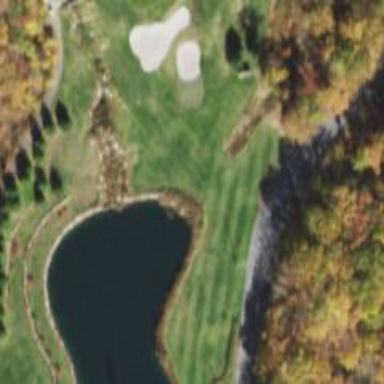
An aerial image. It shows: Rough grassy area used for golf.